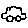
Label: car